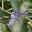
Label: 8